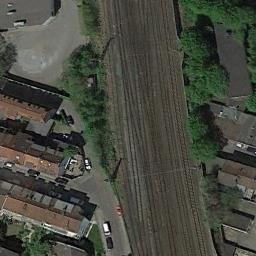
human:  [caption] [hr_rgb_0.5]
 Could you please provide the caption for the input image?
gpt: One side of the railway, there are lush trees  And the other side, there are many buildings .

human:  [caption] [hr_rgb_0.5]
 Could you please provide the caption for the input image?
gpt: There are several cars beside the railway .

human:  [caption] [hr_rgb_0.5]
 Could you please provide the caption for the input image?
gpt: The railway is next to some trees and houses .

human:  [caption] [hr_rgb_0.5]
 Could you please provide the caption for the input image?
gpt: These railways are flanked by some houses .

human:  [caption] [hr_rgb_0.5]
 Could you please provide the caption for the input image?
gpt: There are some green trees and brown buildings beside the railway .